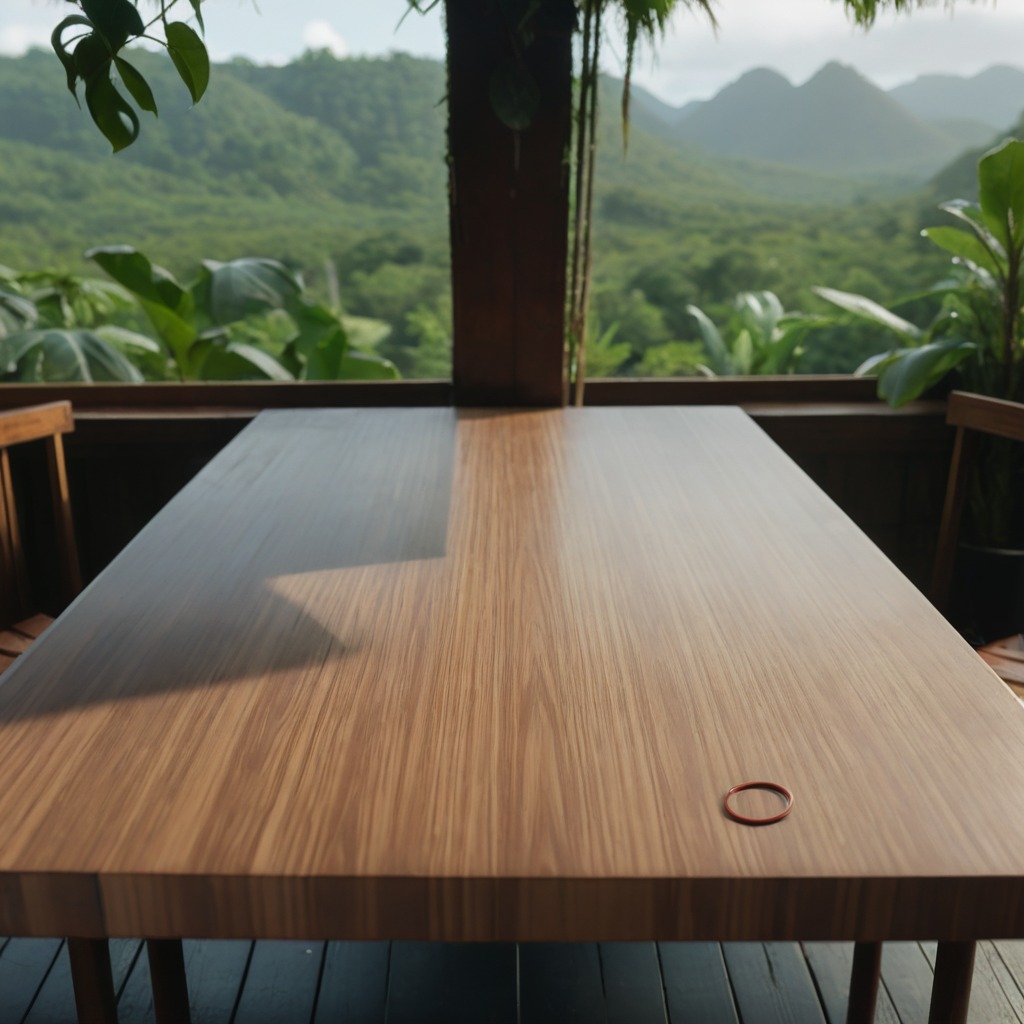
A rubber O-ring is lying on the wooden table.